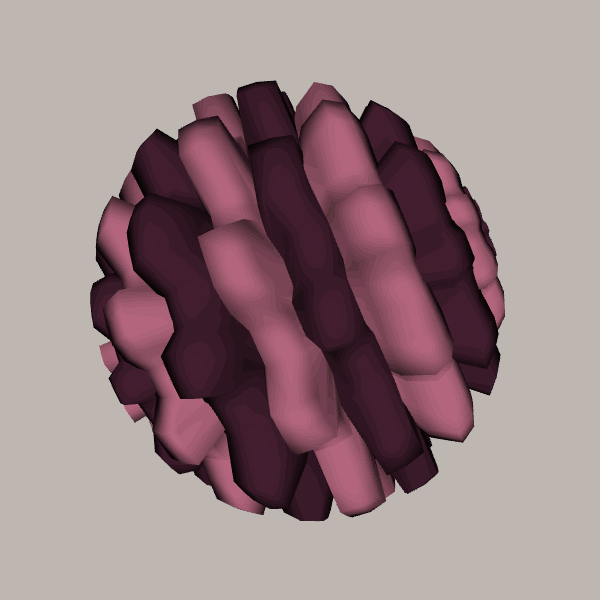
Background: light